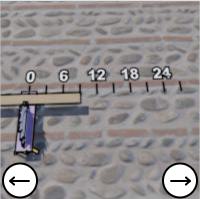
Task: length
Answer: 9
First scale value: 6.0